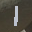
Label: 1